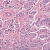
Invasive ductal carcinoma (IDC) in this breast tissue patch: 1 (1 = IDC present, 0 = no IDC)